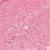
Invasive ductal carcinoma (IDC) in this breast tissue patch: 0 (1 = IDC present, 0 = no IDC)